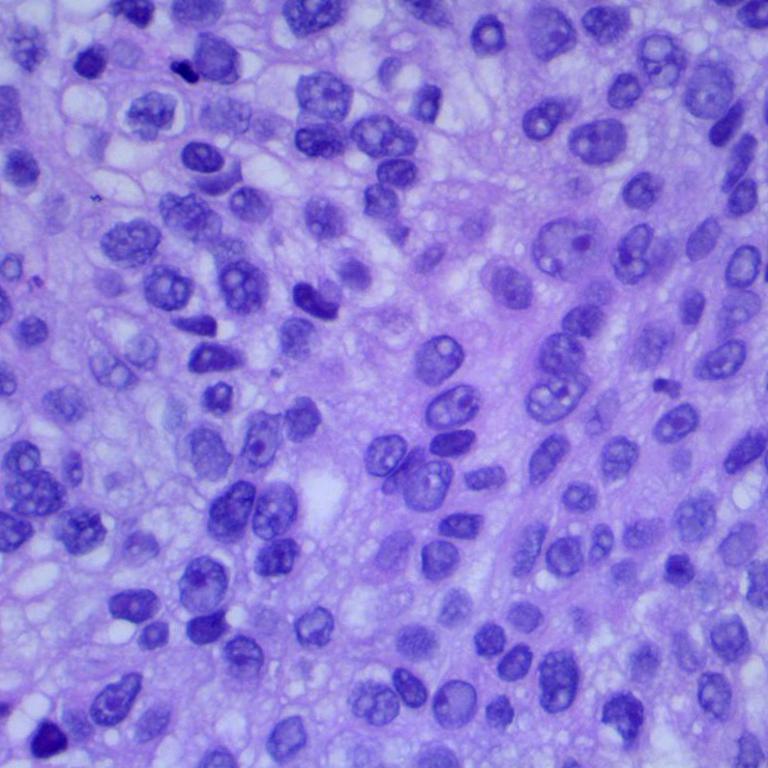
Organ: lung
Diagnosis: squamous carcinomas